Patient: sex F, age 44
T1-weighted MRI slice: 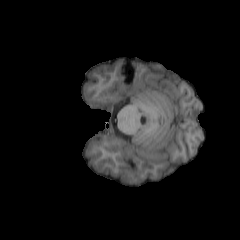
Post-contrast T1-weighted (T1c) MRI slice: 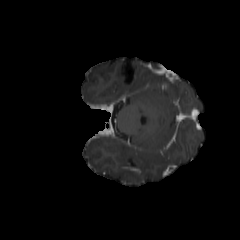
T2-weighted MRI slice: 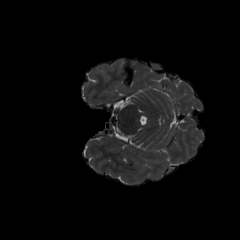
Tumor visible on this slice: no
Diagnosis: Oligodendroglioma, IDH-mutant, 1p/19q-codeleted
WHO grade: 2